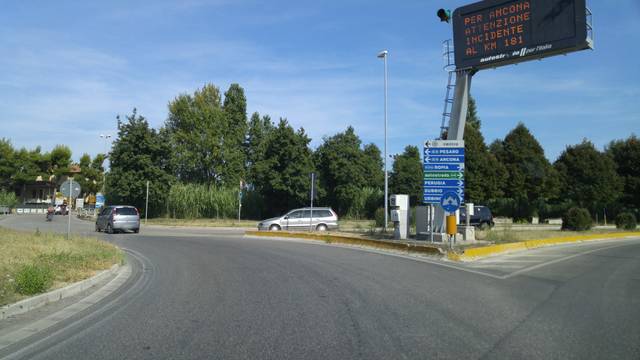
Region: Italy
Coordinates: 43.831, 13.013